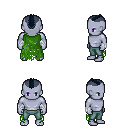
a pixel art fantasy rpg character, male body template, dark elf, purple skin, green tattered cape, teal pants, raven short mohawk hairstyle, white cloth bandages, four views (front, back, left, right), 2x2 character sprite sheet, small pixel art, hard edges, no anti-aliasing